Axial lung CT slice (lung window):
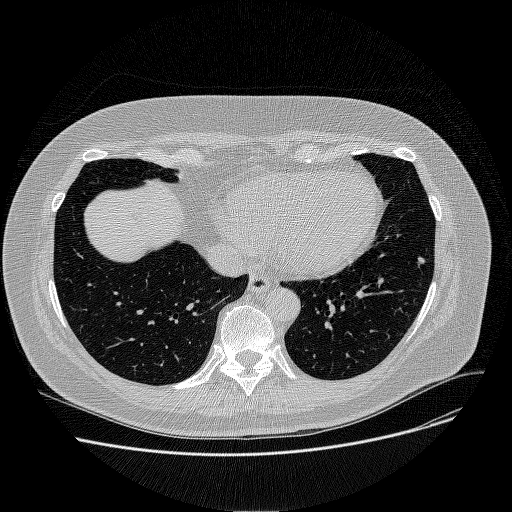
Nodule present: yes
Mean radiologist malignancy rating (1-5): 3